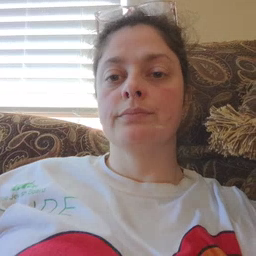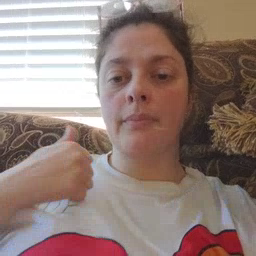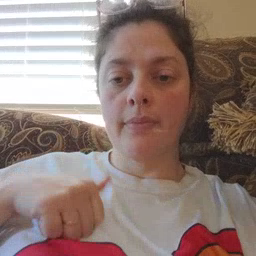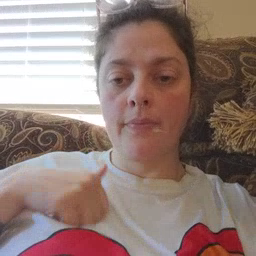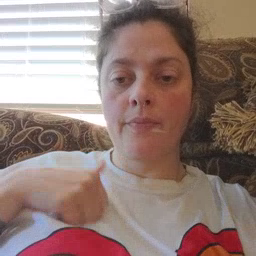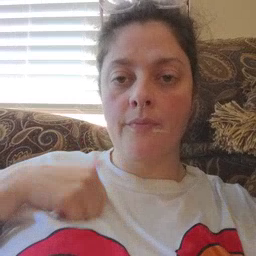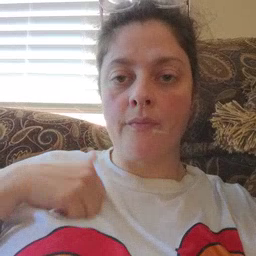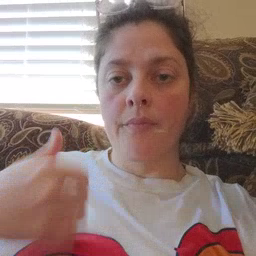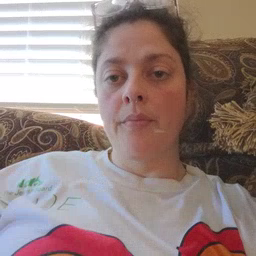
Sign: bath